Question: I've got a few peculiar issues with trying to search for a string inside of a '.db' file. The way I tried was by using grep, which does apparently find the string(s), although this is the output:
'''
$ grep "ext" *.db
Binary file enormous.db matches
'''
There are a couple problems with this:
1. I need to return the actual matching string.
2. I only want to return a particular string out of the matching ones
3. The filename changes, so it's only the extensions match
4. The are more than one valid extension (ext, bin, fck)
> The thing that differentiates the string I'm looking for apart from
the others is that it always contains some random character followed
by a hexadecimal 02, then the filename.

In the above horrid mess of gunk is , which I'm hoping to grab (hex is shown below). Maybe grep isn't the right tool for this particular task? I'm not sure, but open to ideas - thanks.
'''
2F46696C65204F6E652E65787400D60F950017416E6F746865722046696C652E657874001003230254686546696C652E65787400D70FA80FA80FA80FA8000F0FA80020416E6F746865722E65787400AE0FB9000FB9000FBA00204D6F726546696C65732E6578747C00000000000000000E52616E646F6D2E65787400BB0C030701404E00000000000003260351012F506174682F546F20536F6D652F66696C652E657874
'''
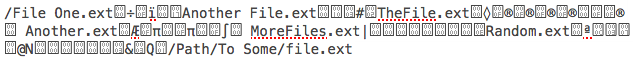
Answer: Using 'sqlite3' from bash on OS X seems fairly straightforward (I'm no expert at this, by the way).
You will need to find out which table you need. You can do this with an interactive session. I'll show you with the database you suggested:
'''
/Users/fredbloggs> sqlite3 ~/Library/Application\ Support/Dock/desktoppicture.db
SQLite version 3.8.5 2014-08-15 22:37:57
Enter ".help" for usage hints.
sqlite> .tables
data displays pictures preferences prefs spaces
sqlite> select * from data;
/Library/Desktop Pictures/Earth and Moon.jpg
sqlite> .exit
'''
How did I know it was table 'data'? I didn't, I tried each one until it looked right :-)
Now we need to run that from a bash script:
'''
cmd='select * from data'
fname=$(sqlite3 $HOME/Library/Application\ Support/Dock/desktoppicture.db "$cmd")
echo "filenames are: $fname"
'''
Gotchas: seemed to be an issue with '~'. I kept forgetting to '\' the space in "Application Support".
Give that a try, and see where we get. Let me know!